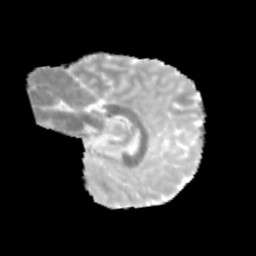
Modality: MD
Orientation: sagittal
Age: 12
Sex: male
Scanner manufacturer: siemens
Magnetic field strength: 3 T
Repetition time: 3.8 s
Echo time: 0.07 s